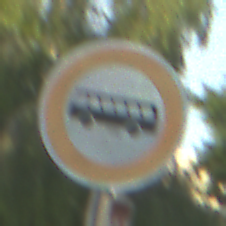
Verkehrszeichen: VerbotKraftomnibusse
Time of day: SunriseSunset
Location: Outdoor (Suburban)
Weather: PartlyCloudy
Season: NotSpecified
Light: Natural